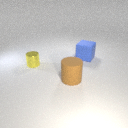
large blue rubber cube to the right of small yellow metal cylinder